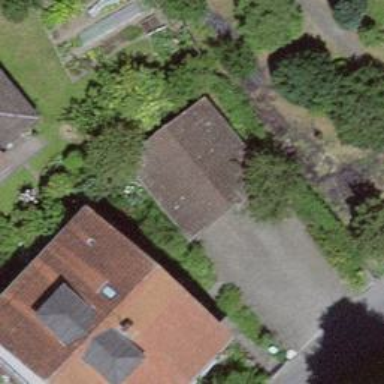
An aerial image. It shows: Garage building.